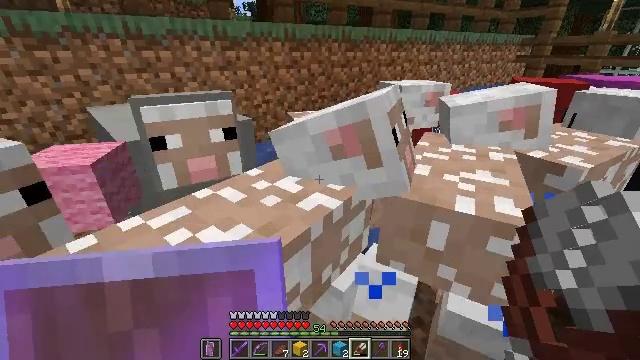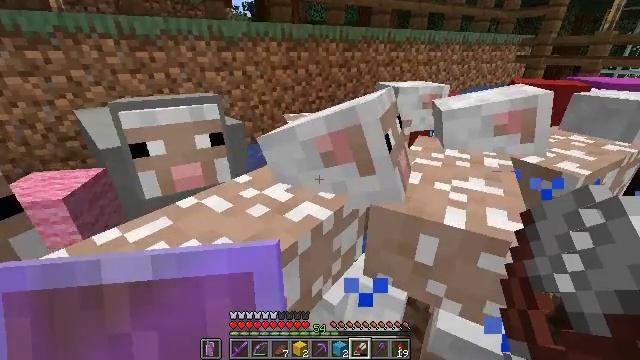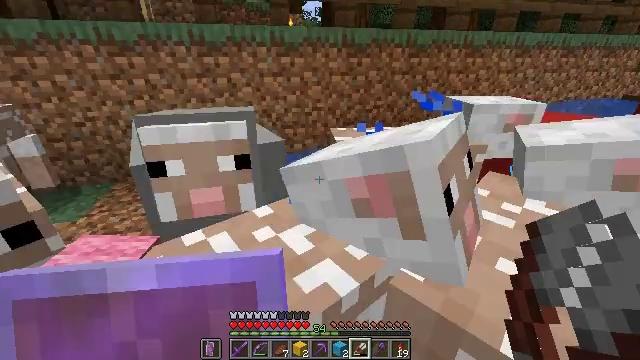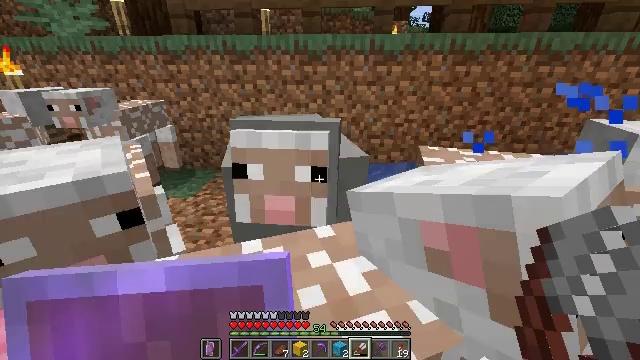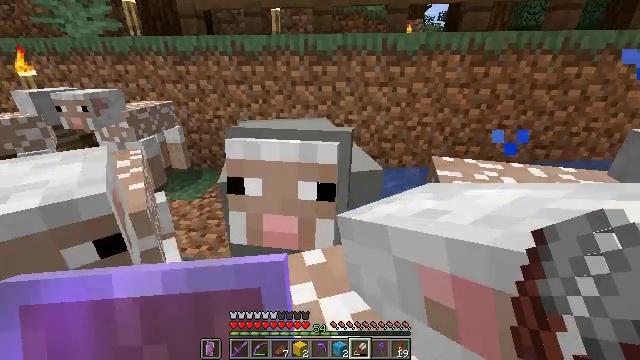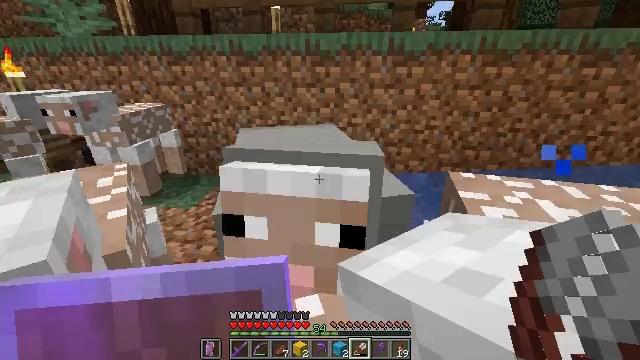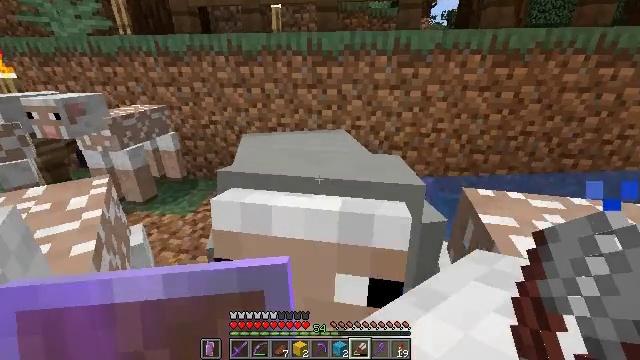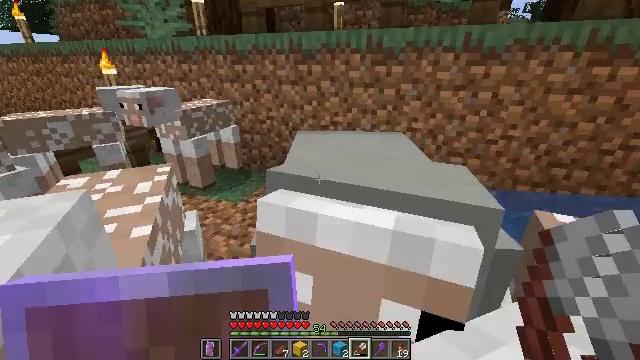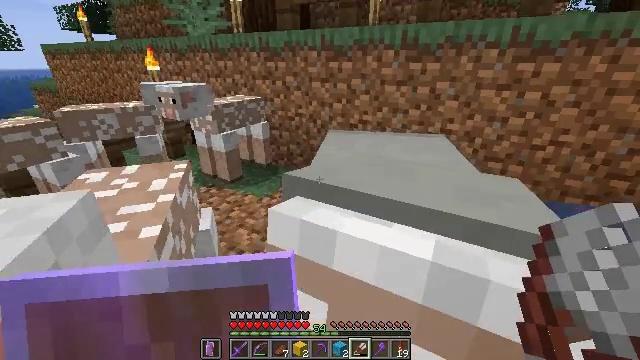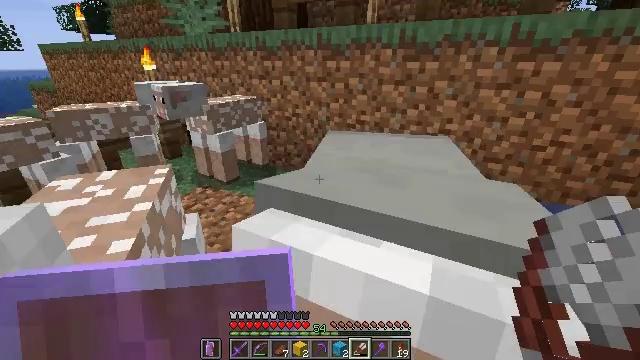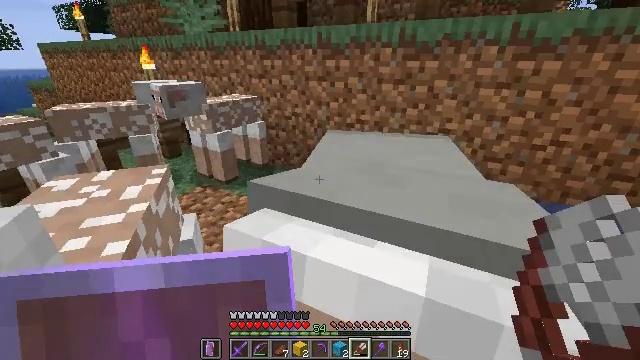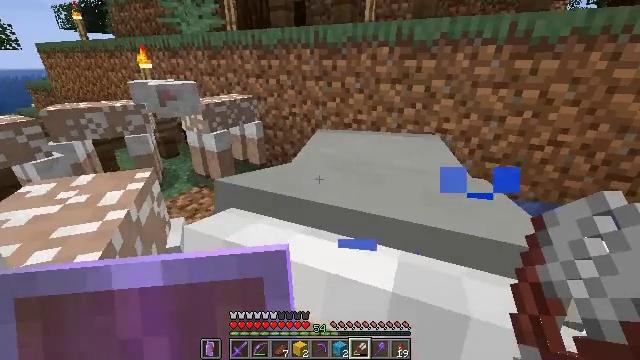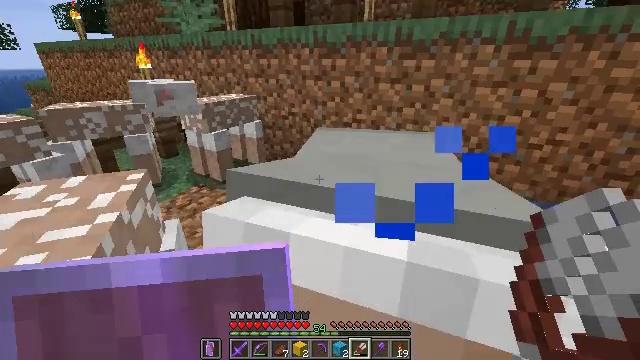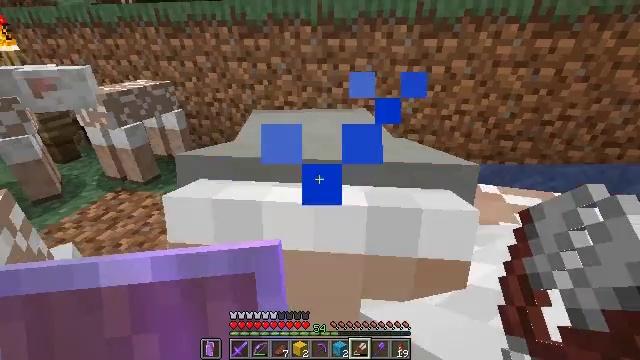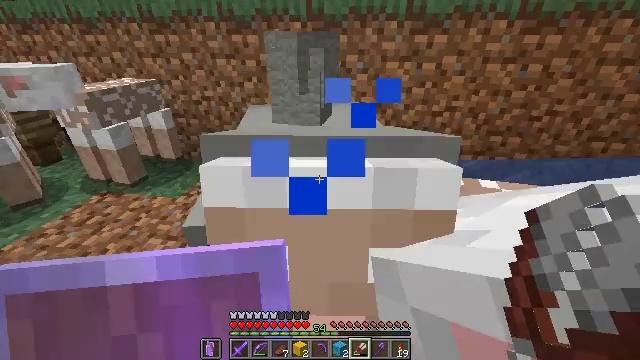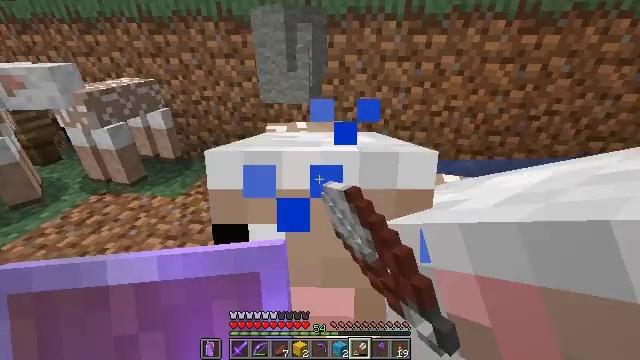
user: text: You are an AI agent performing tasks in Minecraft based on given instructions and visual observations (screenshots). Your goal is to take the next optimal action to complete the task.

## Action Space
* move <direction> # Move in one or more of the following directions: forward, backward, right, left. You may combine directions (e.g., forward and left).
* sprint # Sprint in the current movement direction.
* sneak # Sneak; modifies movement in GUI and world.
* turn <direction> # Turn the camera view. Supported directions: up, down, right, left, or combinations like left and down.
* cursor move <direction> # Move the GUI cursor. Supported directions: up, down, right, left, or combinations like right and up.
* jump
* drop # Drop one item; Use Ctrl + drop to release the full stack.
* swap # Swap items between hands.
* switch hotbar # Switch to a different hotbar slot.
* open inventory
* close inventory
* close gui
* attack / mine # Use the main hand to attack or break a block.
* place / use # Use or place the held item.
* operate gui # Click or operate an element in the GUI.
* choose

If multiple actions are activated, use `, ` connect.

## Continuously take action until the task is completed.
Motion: motion action
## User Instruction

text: Hunt aquatic mobs.
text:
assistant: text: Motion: move forward
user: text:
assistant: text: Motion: move forward, turn left
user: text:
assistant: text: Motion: move forward, turn left and up
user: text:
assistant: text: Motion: move forward, turn left
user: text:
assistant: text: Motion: move forward
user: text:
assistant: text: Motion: move forward
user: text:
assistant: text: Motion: turn left
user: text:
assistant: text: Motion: turn left
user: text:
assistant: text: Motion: use / place
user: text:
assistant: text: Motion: use / place
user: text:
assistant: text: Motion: use / place
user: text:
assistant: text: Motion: use / place
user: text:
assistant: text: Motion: turn right and down
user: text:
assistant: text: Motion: turn right
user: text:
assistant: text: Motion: no_op
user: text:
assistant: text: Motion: no_op
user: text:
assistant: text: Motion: no_op
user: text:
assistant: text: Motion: move forward
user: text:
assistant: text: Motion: move forward
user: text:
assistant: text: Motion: move forward
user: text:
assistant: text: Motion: move forward
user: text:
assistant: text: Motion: move forward
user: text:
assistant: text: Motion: move forward
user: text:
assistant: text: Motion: move forward
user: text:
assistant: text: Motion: move forward, turn right
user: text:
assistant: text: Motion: move forward, turn right and up
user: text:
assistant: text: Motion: move forward, turn right
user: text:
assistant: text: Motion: turn right
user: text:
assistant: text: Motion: turn right
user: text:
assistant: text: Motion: no_op